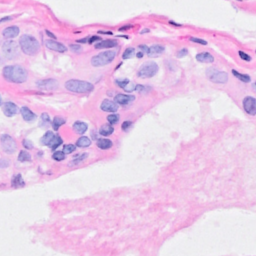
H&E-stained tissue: Breast